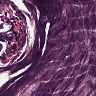
Metastatic tissue present: no